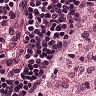
Metastatic tissue present: no